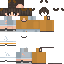
A female human skin with medium skin, wearing brown long hair dressed in a yellow hoodie and brown shorts, featuring a closed mouth.